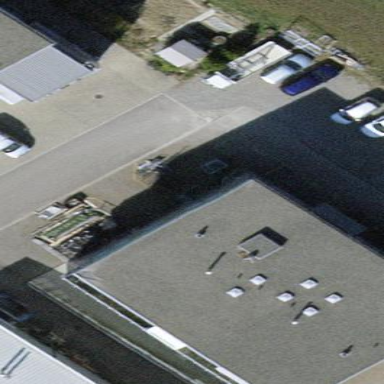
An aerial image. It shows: Industrial building with skillion roof shape.